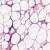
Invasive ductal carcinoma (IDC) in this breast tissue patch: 0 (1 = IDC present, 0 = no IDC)